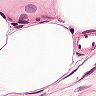
Metastatic tissue present: no